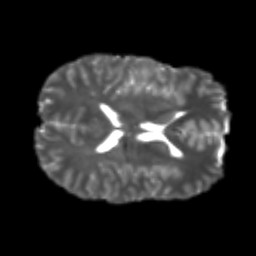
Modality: T2w
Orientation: axial
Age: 22
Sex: male
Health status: healthy
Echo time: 0.074 s